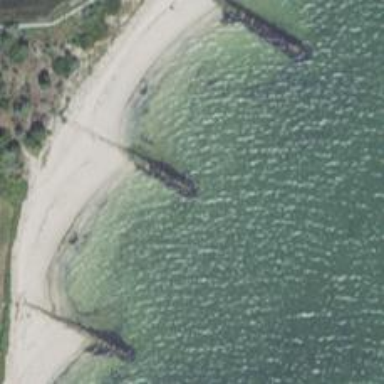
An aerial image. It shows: Breakwater structure.